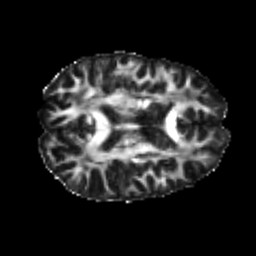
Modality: FA
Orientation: axial
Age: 22
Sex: male
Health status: healthy
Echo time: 0.074 s